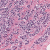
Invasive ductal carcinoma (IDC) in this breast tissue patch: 1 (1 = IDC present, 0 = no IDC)